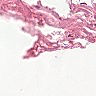
Metastatic tissue present: no